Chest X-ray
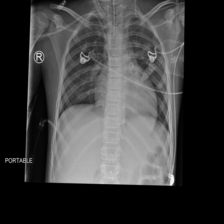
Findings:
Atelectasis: negative
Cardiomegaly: negative
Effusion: negative
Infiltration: positive
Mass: negative
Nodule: negative
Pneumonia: negative
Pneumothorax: negative
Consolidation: negative
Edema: negative
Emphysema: negative
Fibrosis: negative
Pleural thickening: negative
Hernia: negative